Field crop: maize
Growth stage: 2
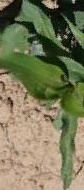
Species: maize